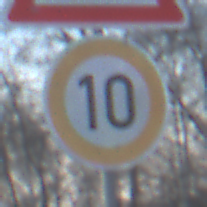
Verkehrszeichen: Geschwindigkeit10
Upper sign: Gefahrenstelle
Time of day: SunriseSunset
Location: Outdoor (Suburban)
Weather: PartlyCloudy
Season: Winter
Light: Natural